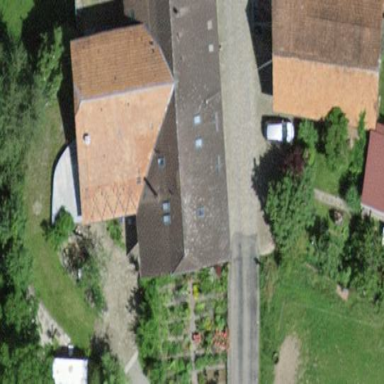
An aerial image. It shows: Farmyard area.